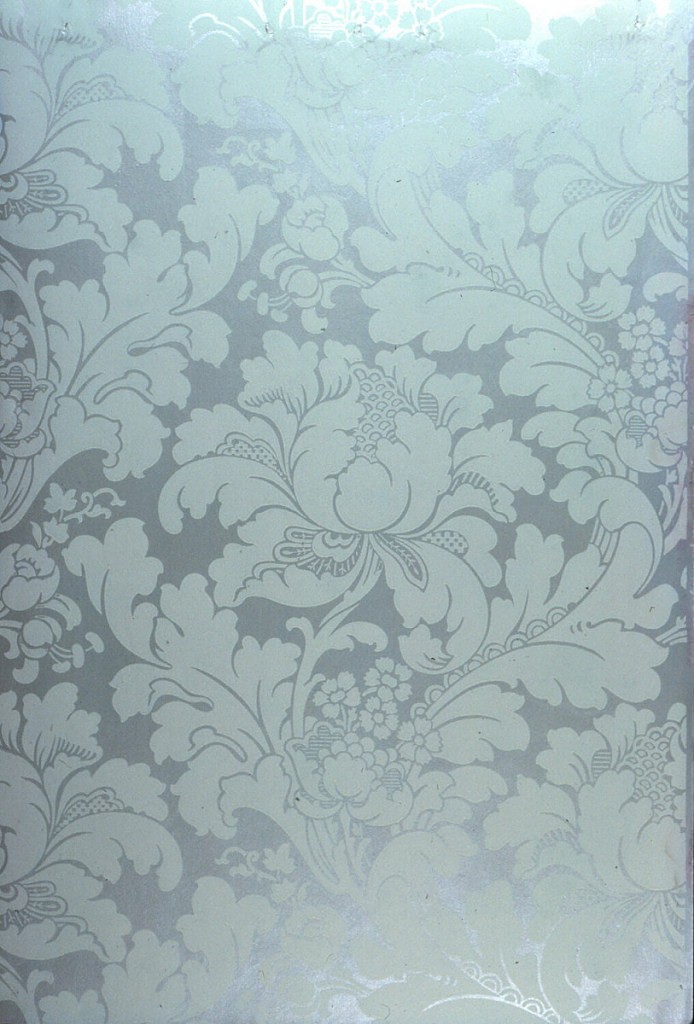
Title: Sidewall - sample
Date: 1906–08
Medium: Machine-printed
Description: All-over vining floral design. Large-scale flower set within foliage that forms a dimaond trellis pattern. Printed in green on pale green mica background.